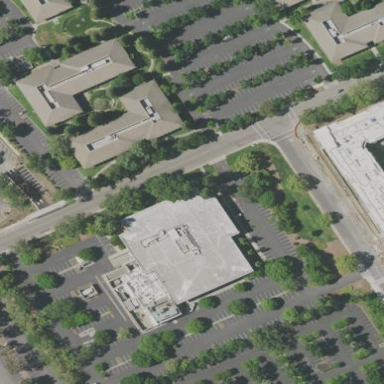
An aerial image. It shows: Commercial building.